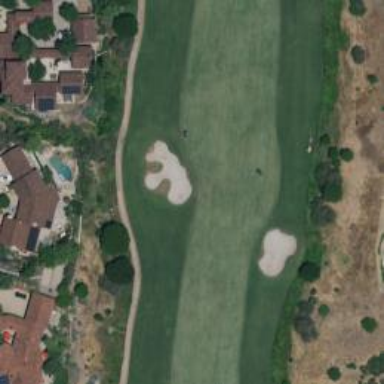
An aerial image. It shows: Grassy area designated as golf fairway.